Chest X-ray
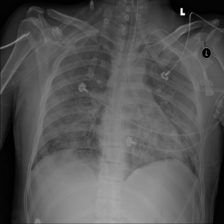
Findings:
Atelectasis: negative
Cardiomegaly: negative
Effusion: negative
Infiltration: positive
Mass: negative
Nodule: negative
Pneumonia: negative
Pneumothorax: negative
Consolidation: negative
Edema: negative
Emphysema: negative
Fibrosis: negative
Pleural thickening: negative
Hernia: negative